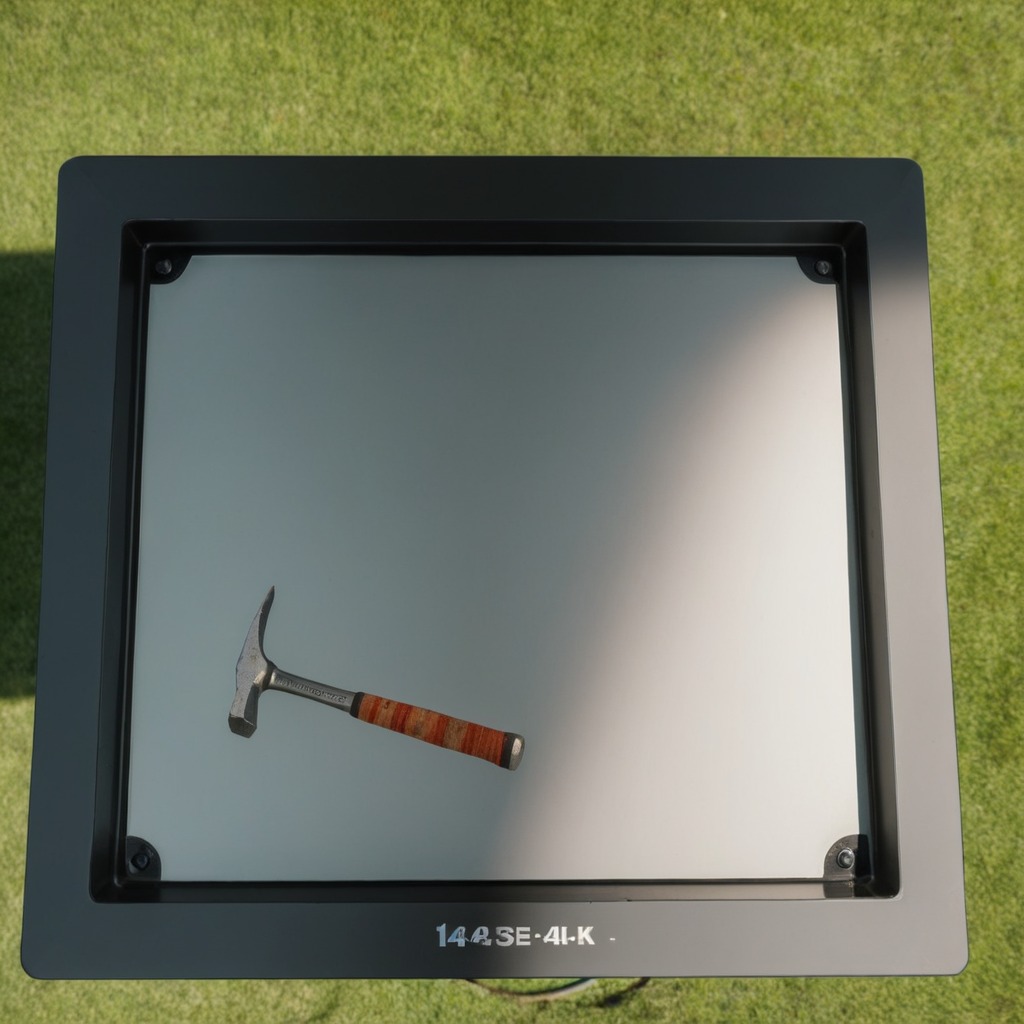
A hammer is lying on a clean utility table in a temporary outdoor tool station afternoon light present textured surface.